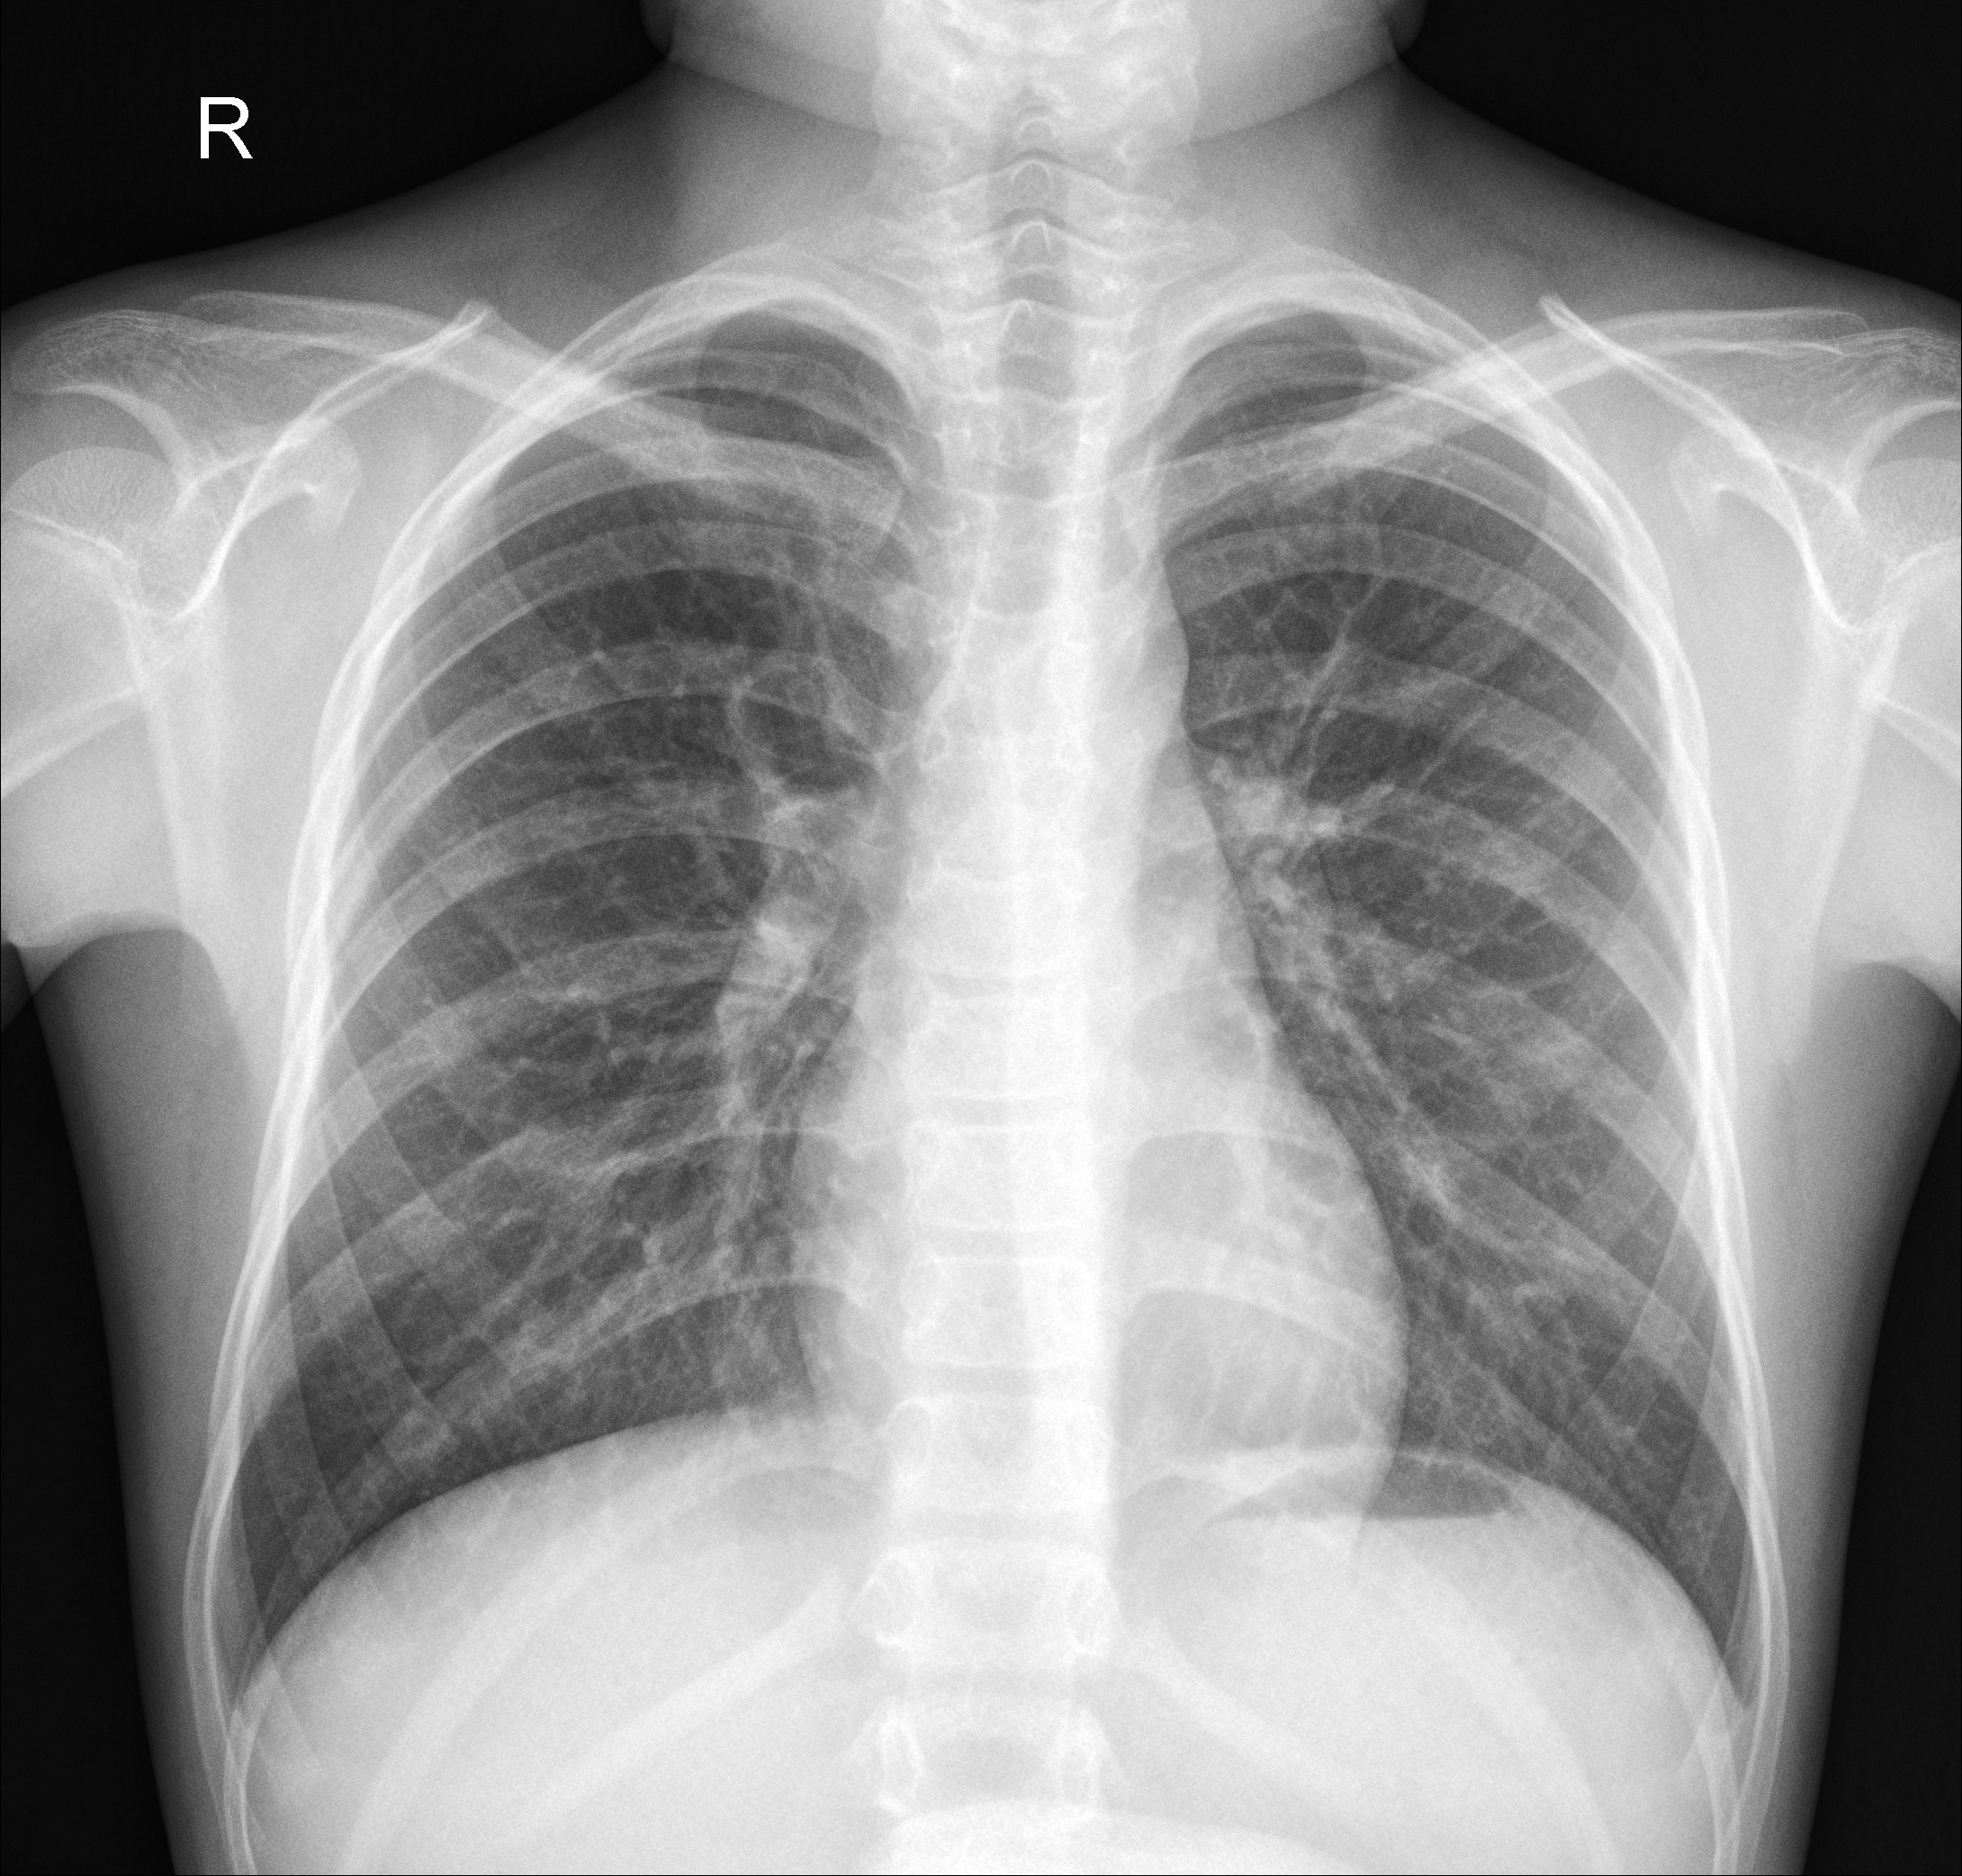
Diagnosis: NORMAL